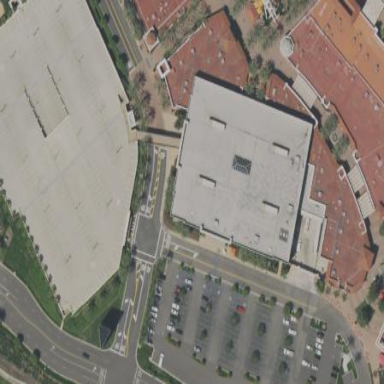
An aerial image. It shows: Retail building housing department store.